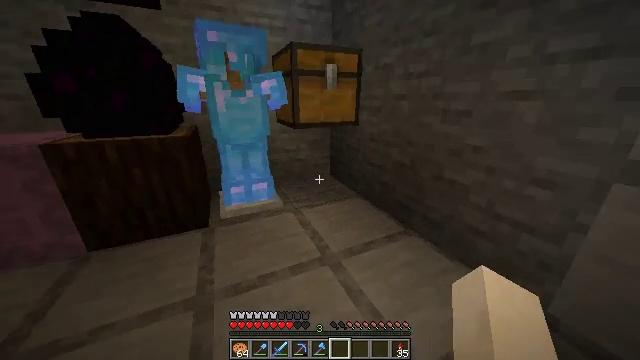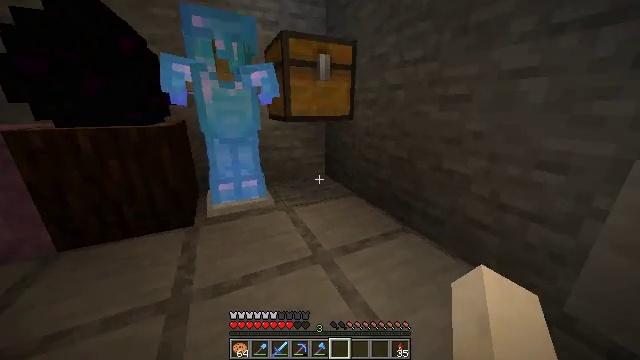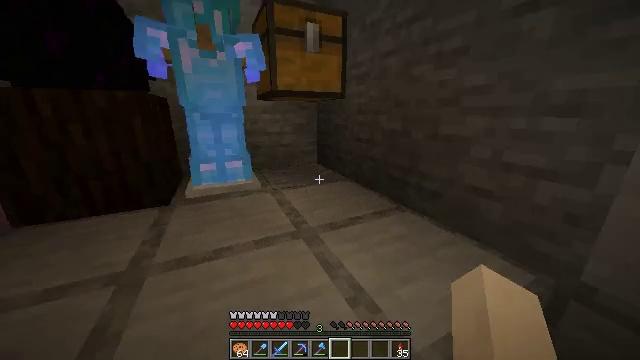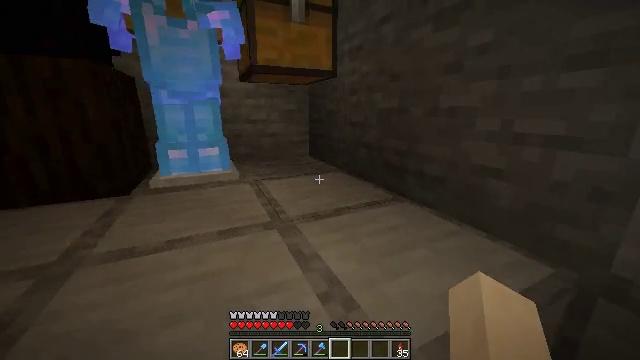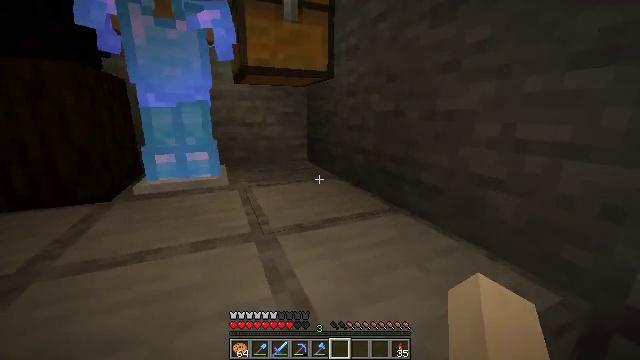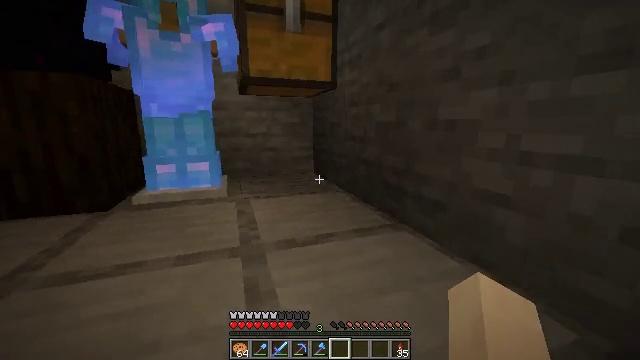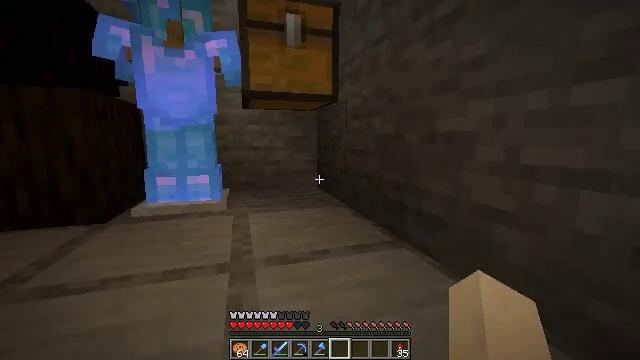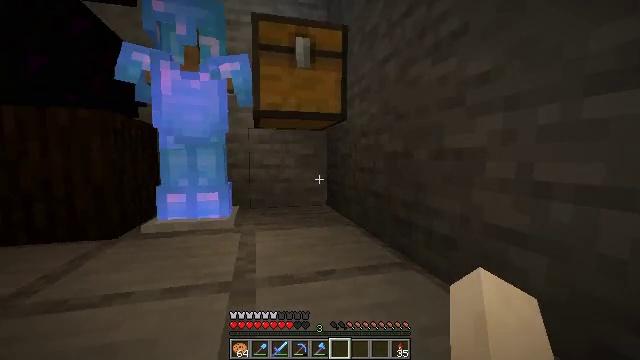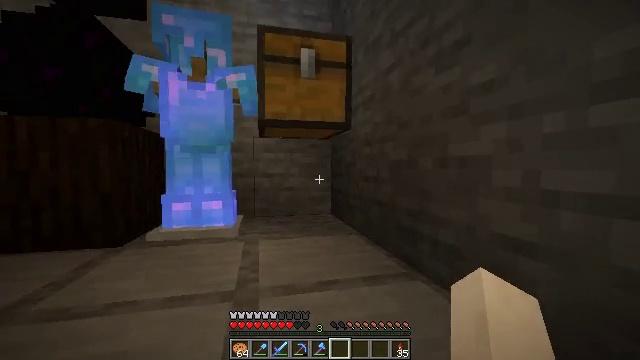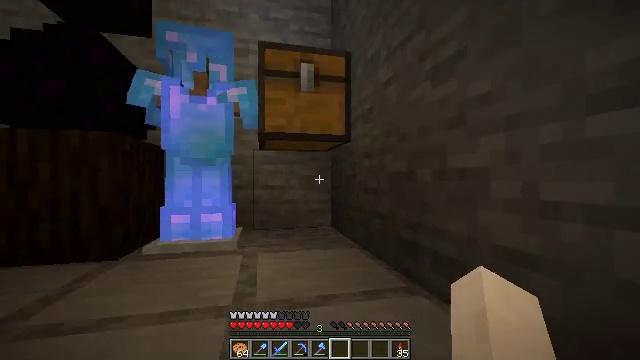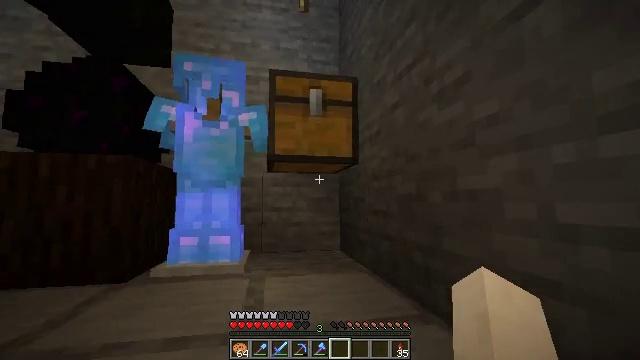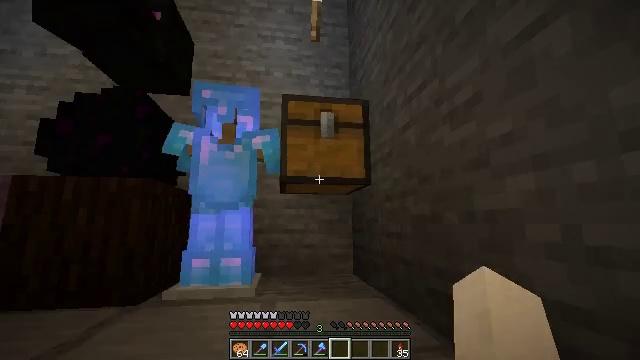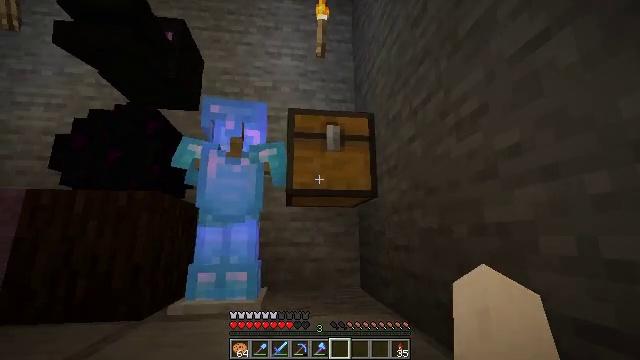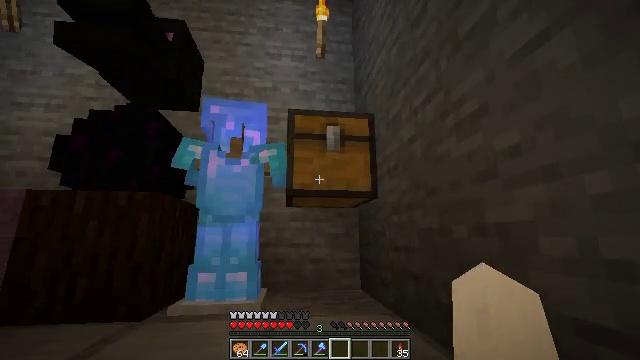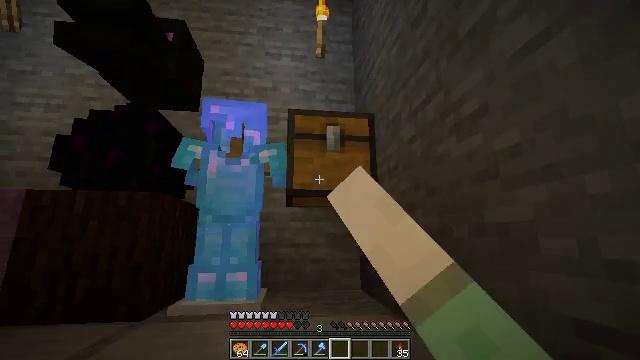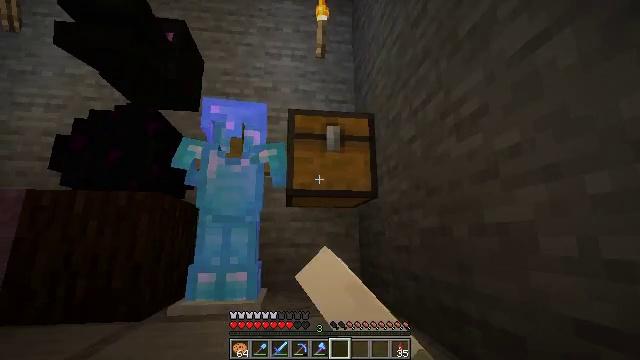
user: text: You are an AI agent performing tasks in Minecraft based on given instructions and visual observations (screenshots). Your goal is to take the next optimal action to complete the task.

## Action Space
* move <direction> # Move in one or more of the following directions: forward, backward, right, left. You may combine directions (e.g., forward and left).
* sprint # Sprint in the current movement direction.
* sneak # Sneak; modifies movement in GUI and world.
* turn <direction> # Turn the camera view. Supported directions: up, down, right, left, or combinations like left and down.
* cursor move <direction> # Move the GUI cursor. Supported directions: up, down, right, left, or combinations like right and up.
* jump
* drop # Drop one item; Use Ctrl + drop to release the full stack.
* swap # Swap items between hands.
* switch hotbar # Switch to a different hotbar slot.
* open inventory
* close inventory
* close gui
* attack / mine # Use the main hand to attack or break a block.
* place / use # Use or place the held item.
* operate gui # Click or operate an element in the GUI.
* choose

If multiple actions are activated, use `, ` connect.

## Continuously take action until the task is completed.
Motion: motion action
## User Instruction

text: Take gold nuggets and a carrot to craft a golden carrot.
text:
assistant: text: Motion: move forward, turn up
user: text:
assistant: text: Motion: move forward, turn up
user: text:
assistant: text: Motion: move forward, turn up
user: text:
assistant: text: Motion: move forward, turn left and up
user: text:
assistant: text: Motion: move forward, turn left and up
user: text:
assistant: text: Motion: turn left and up
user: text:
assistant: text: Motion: turn left and up
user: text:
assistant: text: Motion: turn left and up
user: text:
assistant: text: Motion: turn up
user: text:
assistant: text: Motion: turn left and up
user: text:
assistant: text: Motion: turn left and up
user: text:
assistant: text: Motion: turn left and up
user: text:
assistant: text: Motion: use / place
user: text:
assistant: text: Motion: use / place
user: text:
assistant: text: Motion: use / place
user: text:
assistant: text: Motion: use / place
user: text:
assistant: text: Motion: no_op
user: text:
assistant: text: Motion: no_op
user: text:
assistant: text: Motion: no_op
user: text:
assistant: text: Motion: no_op
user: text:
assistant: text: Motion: no_op
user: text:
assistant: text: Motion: no_op
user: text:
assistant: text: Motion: no_op
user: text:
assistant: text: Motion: no_op
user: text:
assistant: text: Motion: no_op
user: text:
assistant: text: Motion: no_op
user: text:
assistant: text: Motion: no_op
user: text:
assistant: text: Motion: no_op
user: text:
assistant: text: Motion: no_op
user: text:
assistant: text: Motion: turn right and down